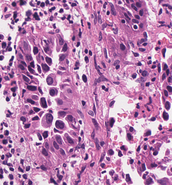
Tumor epithelial tissue: yes
Tumor-associated stroma tissue: yes
Normal tissue: no